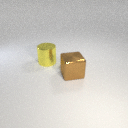
large brown metal cube to the right of large yellow metal cylinder